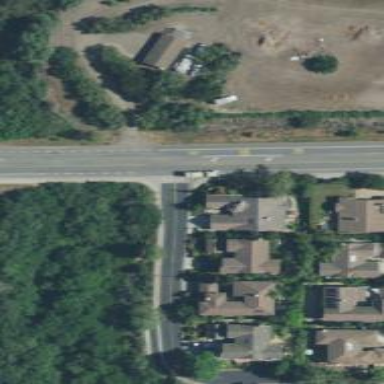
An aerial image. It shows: Footway.